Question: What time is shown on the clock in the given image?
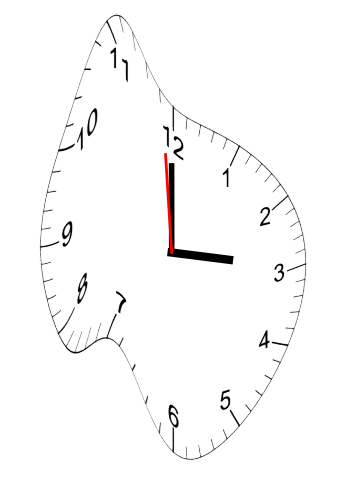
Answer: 02:59:59